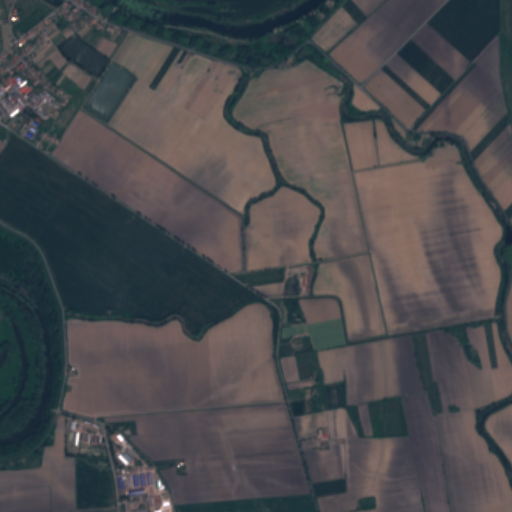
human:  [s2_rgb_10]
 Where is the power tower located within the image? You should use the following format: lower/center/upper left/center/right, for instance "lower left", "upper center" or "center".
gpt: The power tower is located in the upper right of the image.
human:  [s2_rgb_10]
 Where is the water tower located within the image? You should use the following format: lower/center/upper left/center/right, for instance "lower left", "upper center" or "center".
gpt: The water tower is located in the lower left of the image.
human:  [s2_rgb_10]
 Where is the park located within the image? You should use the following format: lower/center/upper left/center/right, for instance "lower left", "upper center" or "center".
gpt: There is no park in the image.